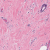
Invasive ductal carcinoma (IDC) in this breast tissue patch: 0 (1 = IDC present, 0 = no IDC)